Field crop: tomato
Growth stage: 2
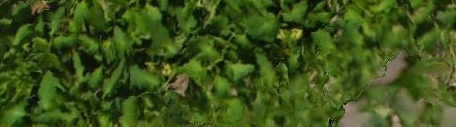
Species: tomato